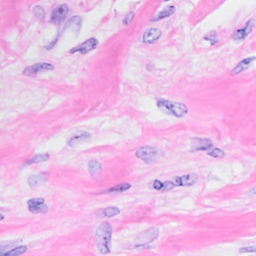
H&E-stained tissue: Breast